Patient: sex M, age 26
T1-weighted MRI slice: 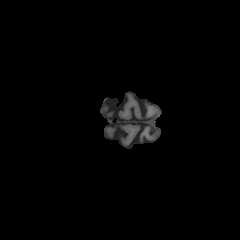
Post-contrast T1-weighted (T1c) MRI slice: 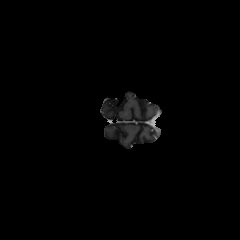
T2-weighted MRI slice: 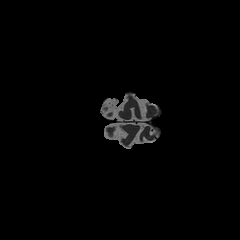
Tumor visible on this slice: no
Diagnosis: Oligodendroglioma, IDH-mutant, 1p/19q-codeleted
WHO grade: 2